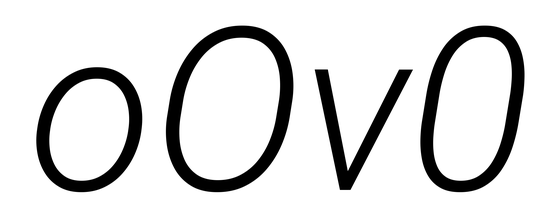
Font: Roboto-Italic_Light_Italic